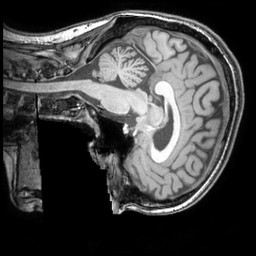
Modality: T1w
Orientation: sagittal
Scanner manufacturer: philips
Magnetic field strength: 3 T
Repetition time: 0.008089 s
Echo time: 0.003705 s